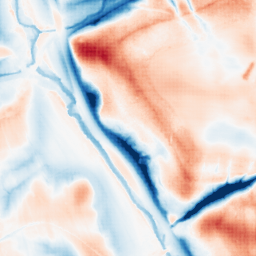
Category: classical
Decomposition family: uniform
Decomposition parameters: size: 50
Upsampling method: sinc_blackman
Upsampling parameters: scale: 8
kernel_size: 16
Upsampling scale: 8